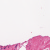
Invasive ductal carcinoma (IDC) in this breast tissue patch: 0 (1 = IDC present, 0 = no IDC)